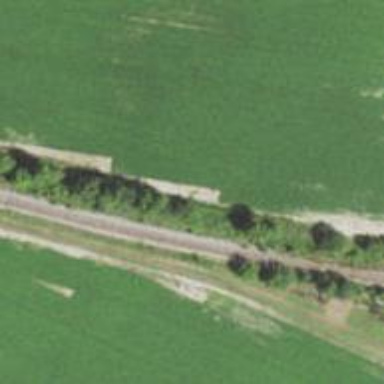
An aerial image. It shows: Railway track.